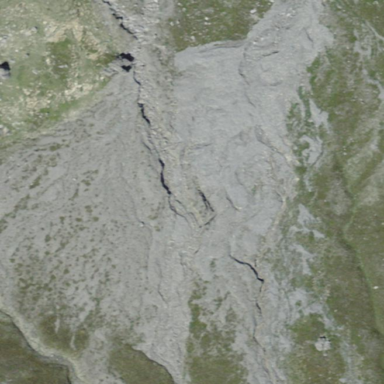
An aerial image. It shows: Natural scree.